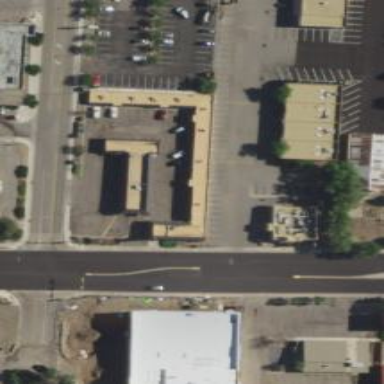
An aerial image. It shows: Healthcare clinic.